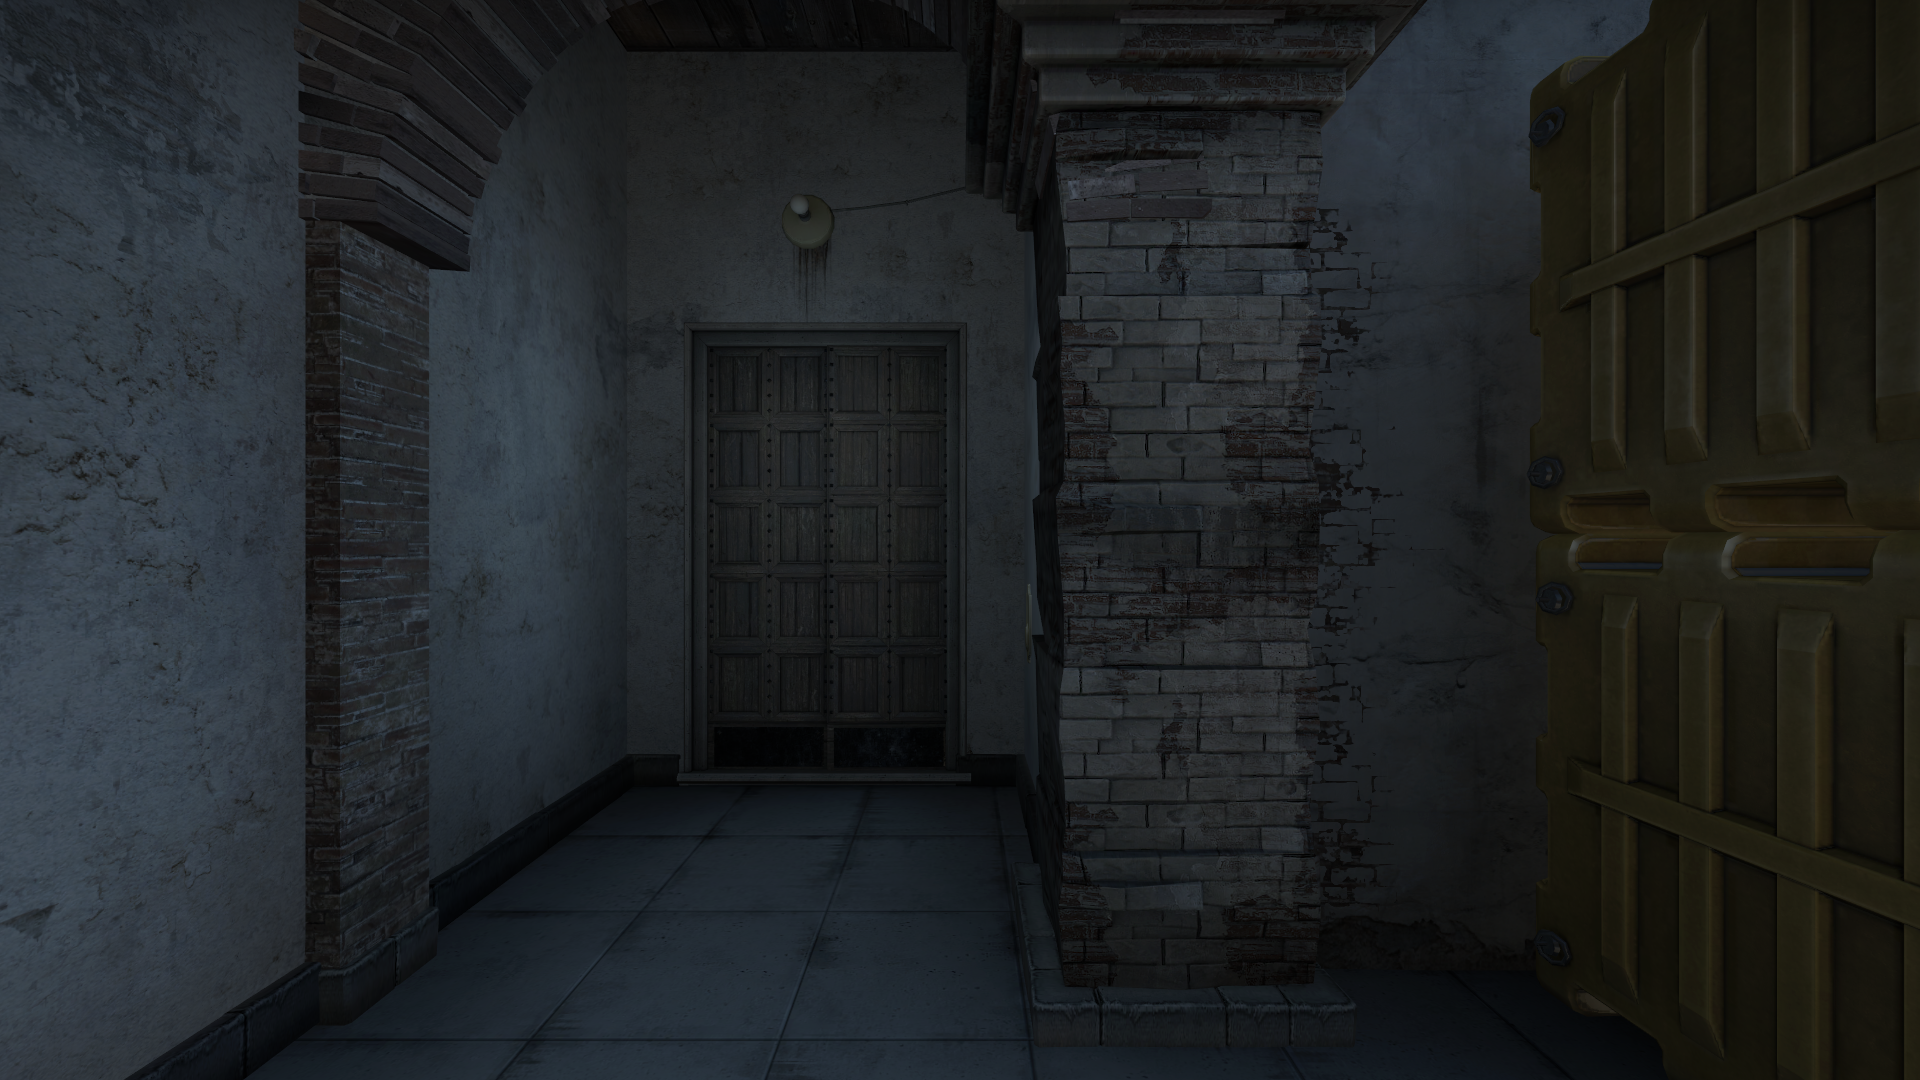
Map: de_inferno